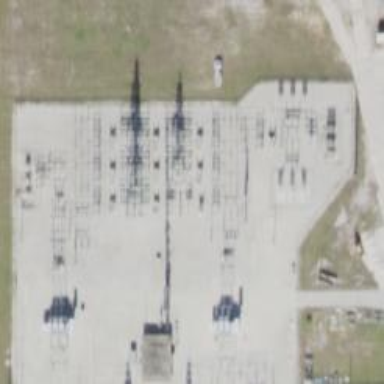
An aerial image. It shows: Switch for power supply.